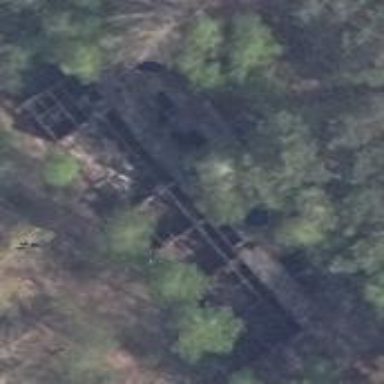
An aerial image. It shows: Ruins of building.